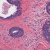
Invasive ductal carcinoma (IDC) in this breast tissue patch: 0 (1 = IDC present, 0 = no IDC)